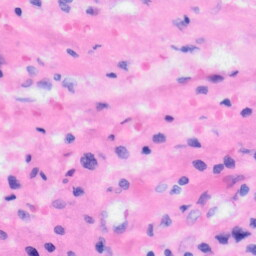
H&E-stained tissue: Liver